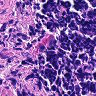
Metastatic tissue present: no